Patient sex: F
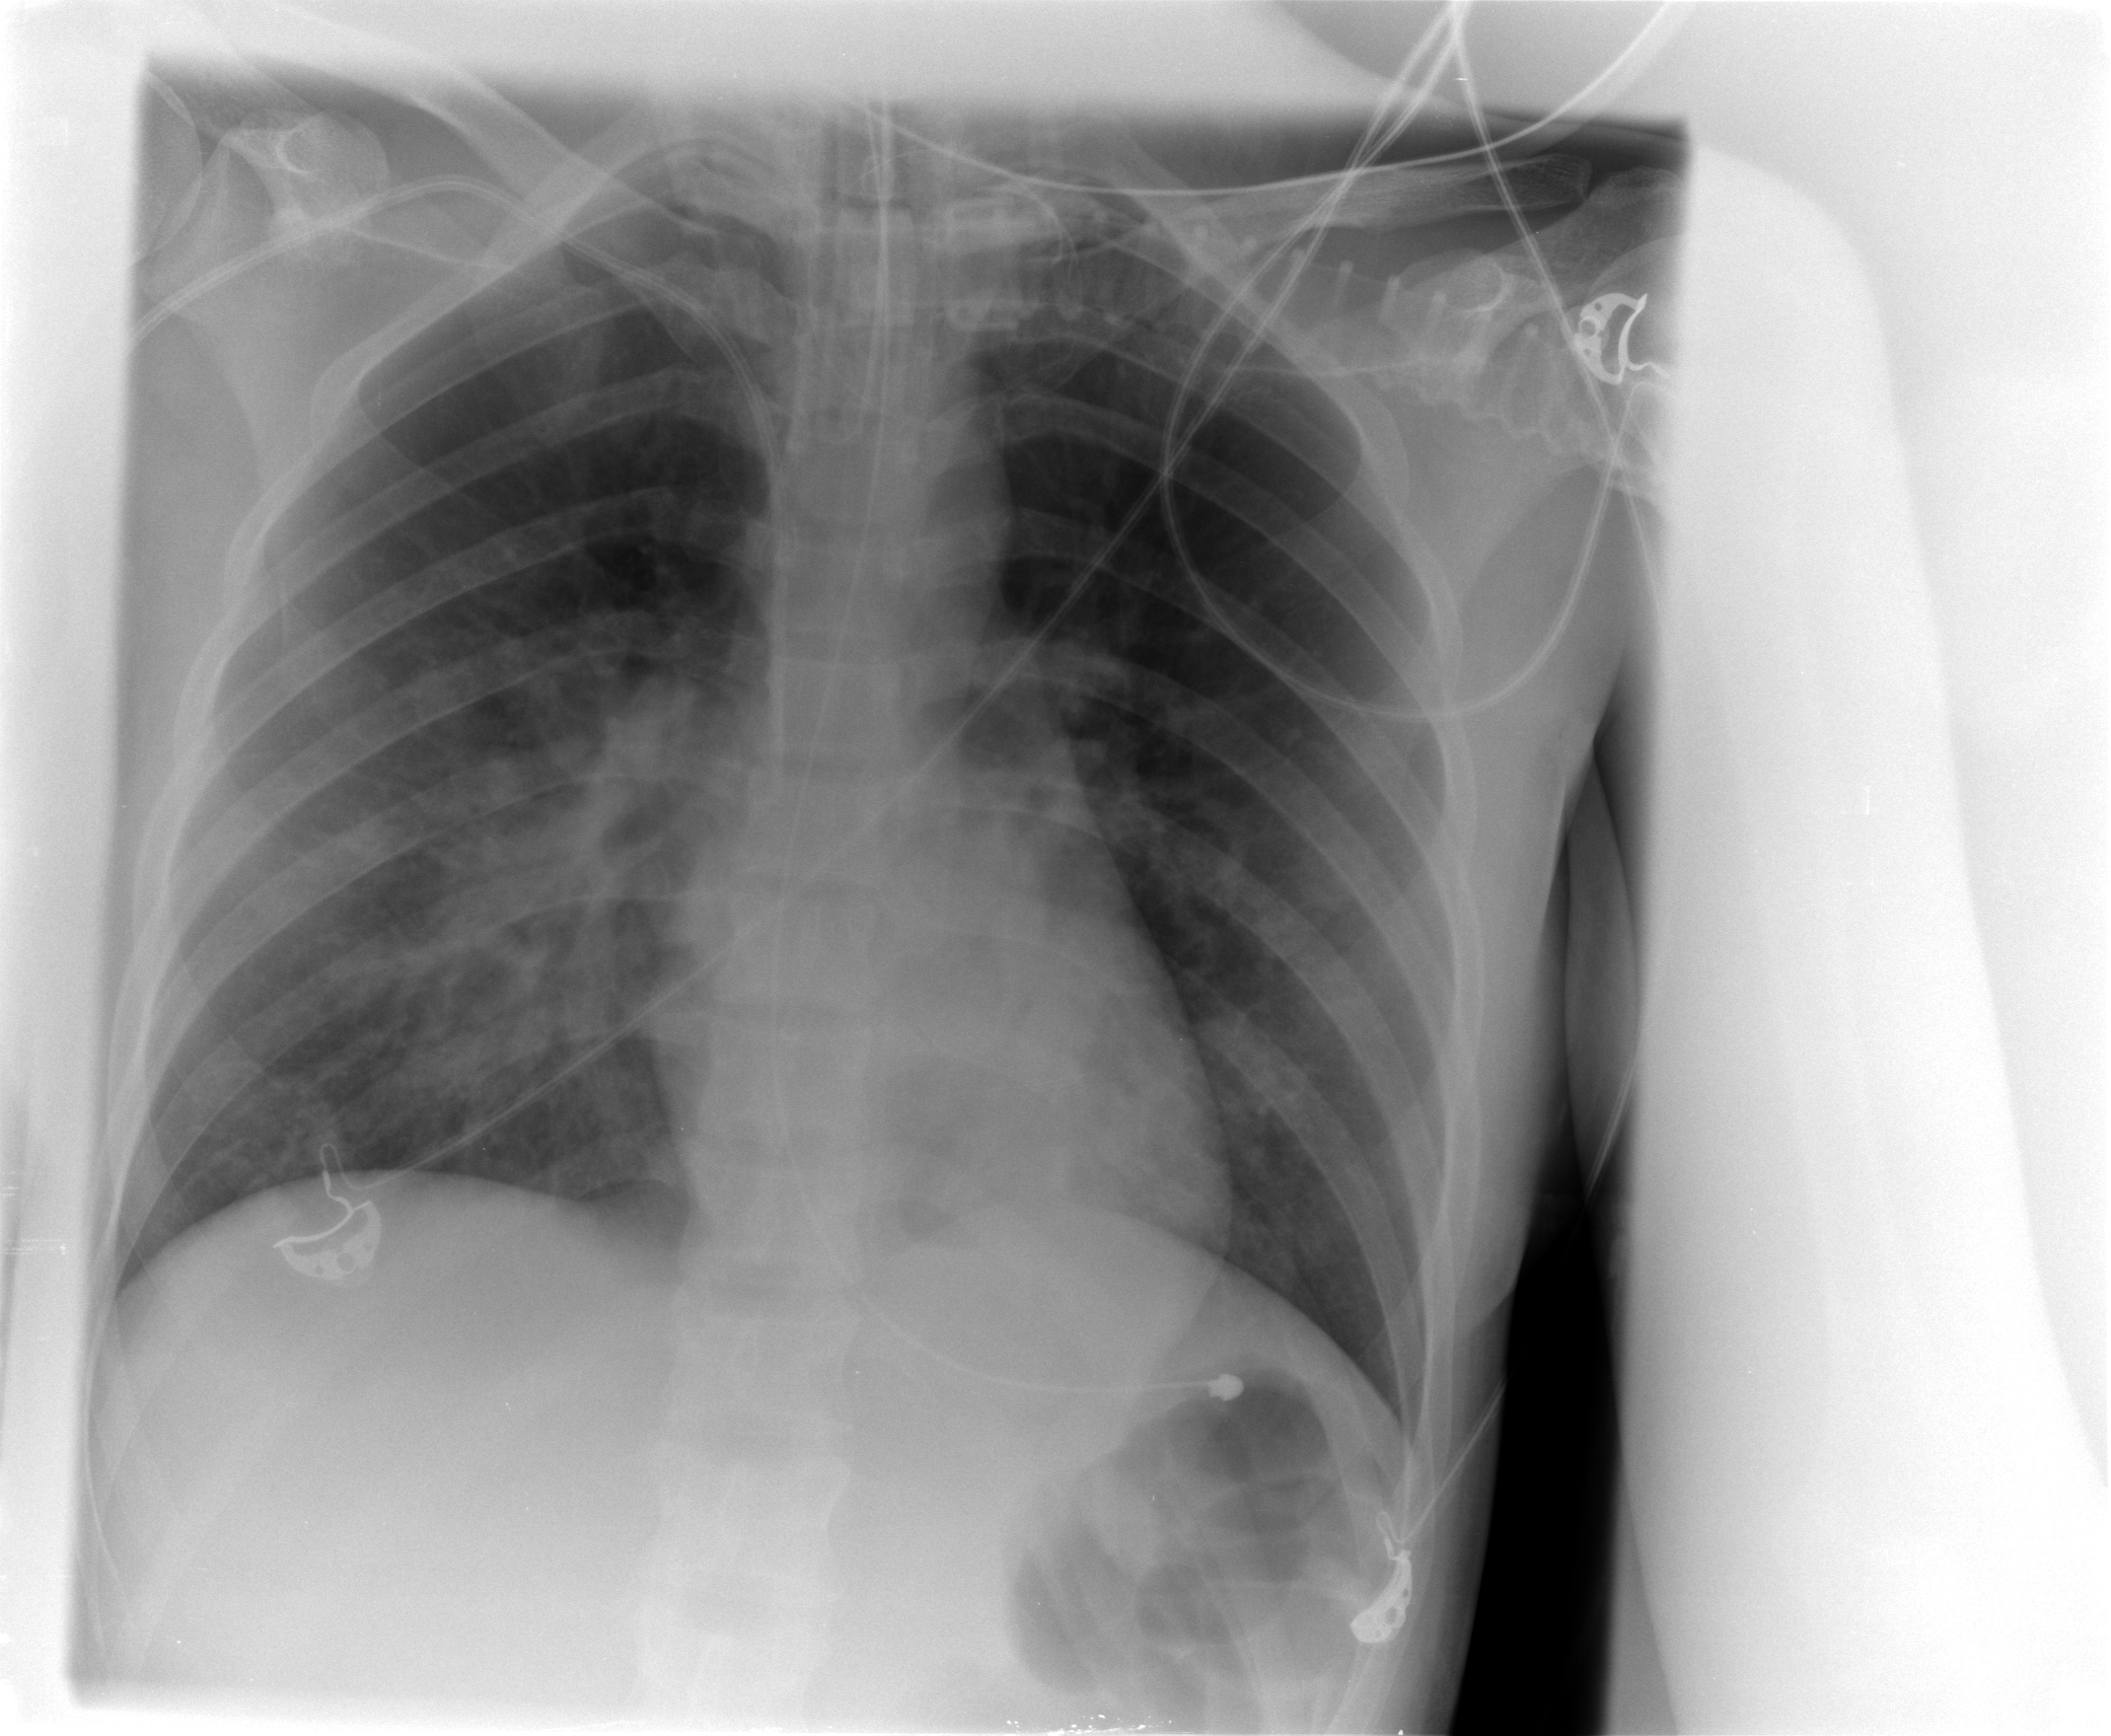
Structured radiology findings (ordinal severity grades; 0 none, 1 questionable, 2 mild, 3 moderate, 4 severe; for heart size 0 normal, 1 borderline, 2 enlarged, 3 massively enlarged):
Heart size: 0
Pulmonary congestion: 2
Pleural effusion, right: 0
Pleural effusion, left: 0
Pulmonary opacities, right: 3
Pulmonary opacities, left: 2
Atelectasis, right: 3
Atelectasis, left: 2